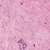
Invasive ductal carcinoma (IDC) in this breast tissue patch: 0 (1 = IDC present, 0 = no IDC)